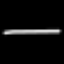
Label: line